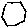
Label: hexagon